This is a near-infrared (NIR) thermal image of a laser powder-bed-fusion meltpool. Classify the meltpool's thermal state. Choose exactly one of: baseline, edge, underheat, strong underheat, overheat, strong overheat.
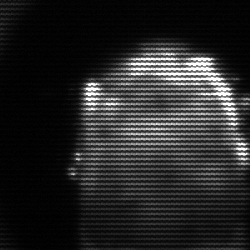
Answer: baseline